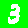
Digit: 3